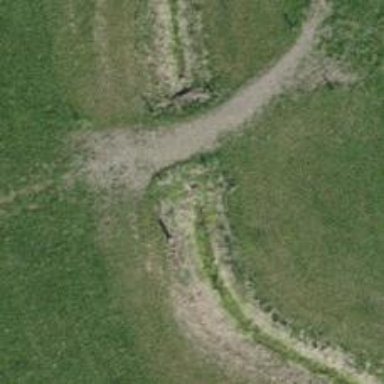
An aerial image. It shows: Culvert tunnel underneath ditch.